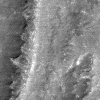
Atmospheric dust classification: not_dusty